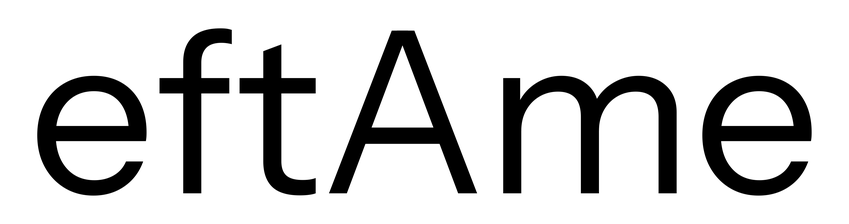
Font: InstrumentSans_Regular